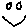
Label: smiley face